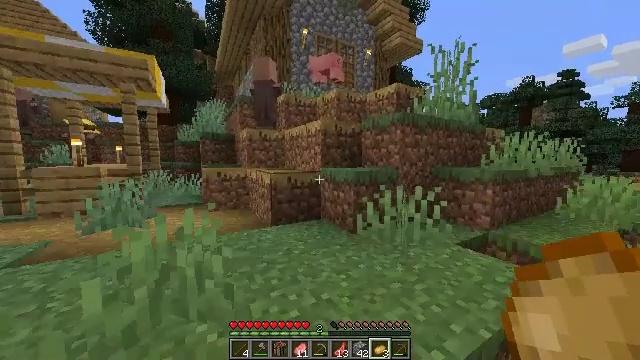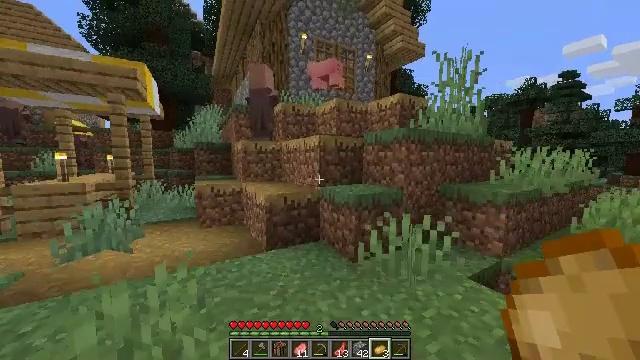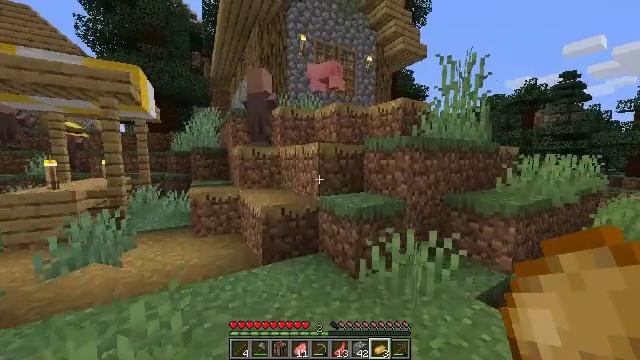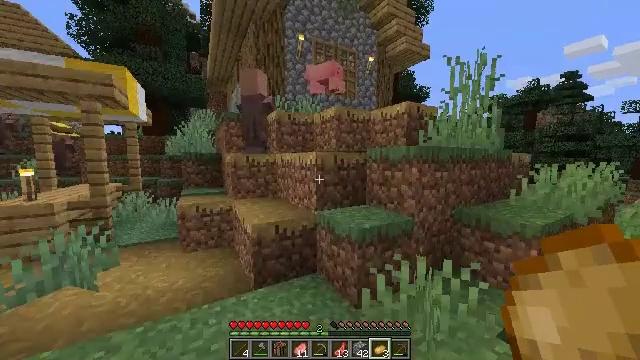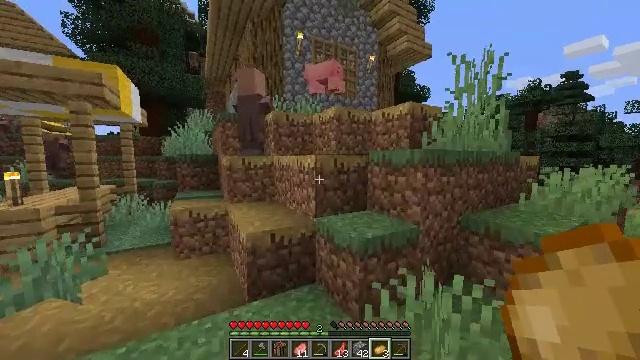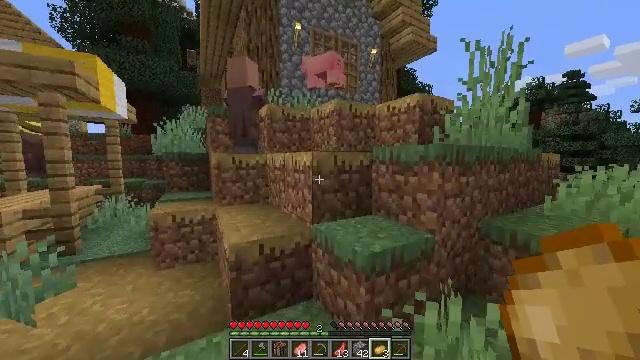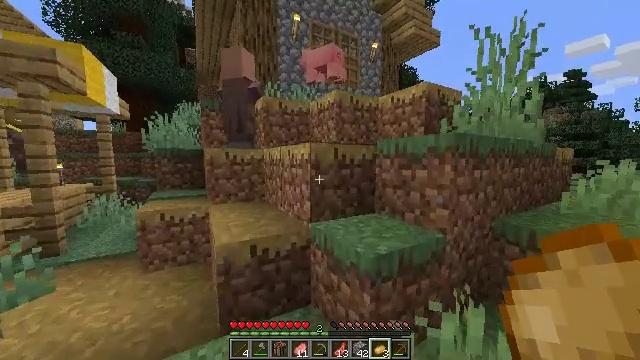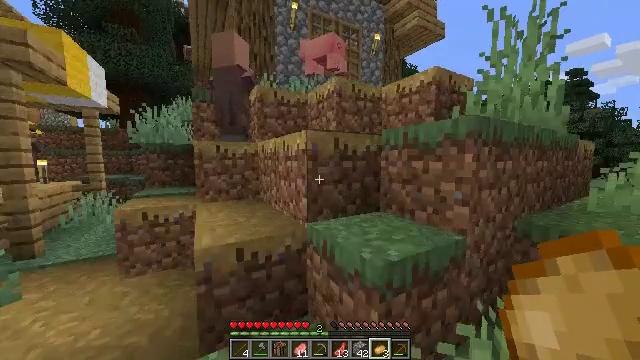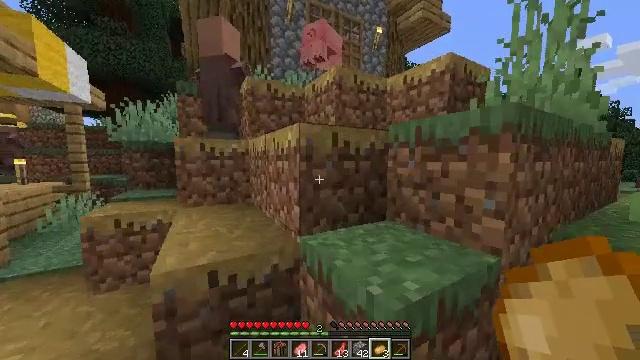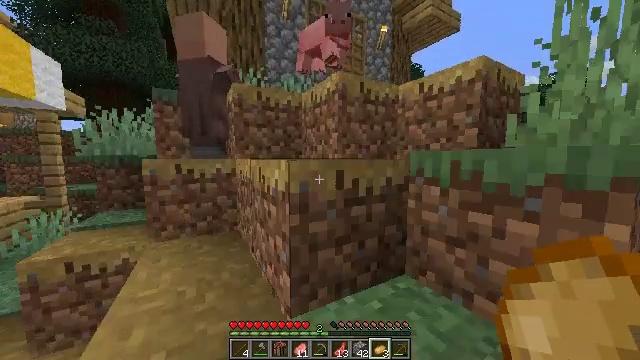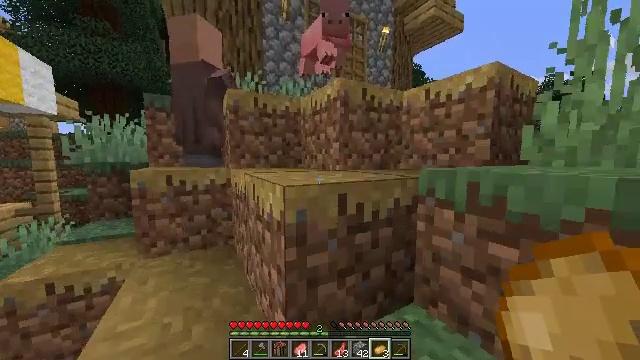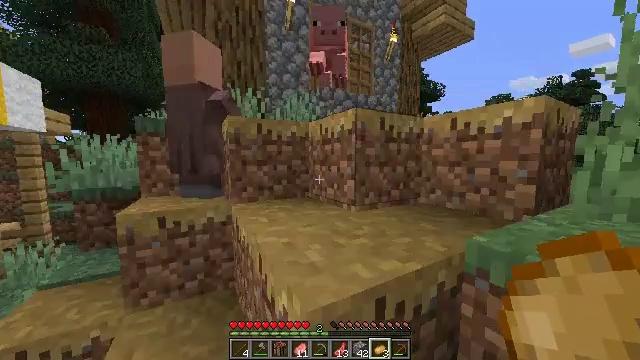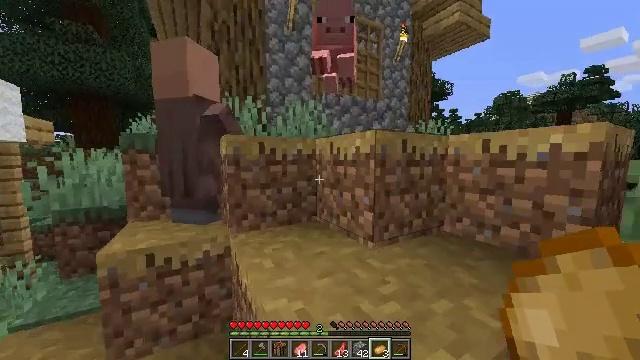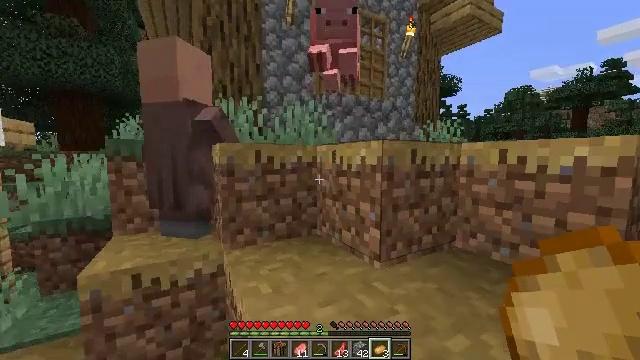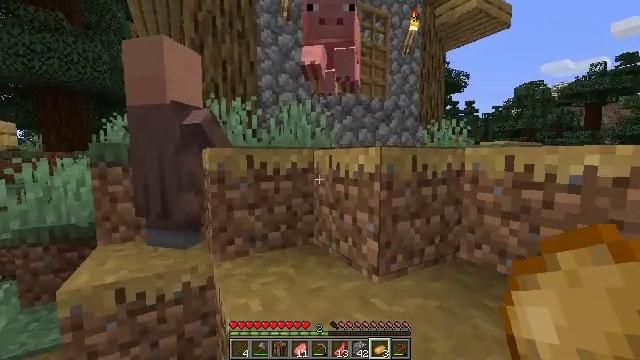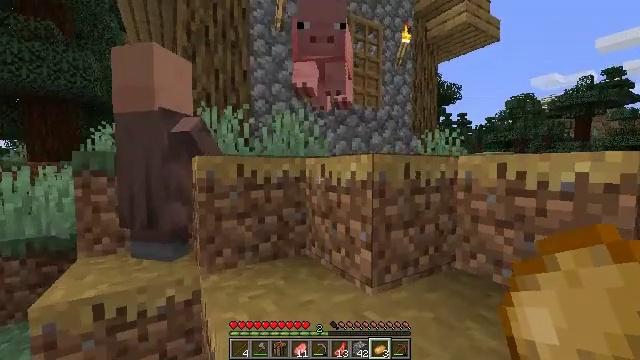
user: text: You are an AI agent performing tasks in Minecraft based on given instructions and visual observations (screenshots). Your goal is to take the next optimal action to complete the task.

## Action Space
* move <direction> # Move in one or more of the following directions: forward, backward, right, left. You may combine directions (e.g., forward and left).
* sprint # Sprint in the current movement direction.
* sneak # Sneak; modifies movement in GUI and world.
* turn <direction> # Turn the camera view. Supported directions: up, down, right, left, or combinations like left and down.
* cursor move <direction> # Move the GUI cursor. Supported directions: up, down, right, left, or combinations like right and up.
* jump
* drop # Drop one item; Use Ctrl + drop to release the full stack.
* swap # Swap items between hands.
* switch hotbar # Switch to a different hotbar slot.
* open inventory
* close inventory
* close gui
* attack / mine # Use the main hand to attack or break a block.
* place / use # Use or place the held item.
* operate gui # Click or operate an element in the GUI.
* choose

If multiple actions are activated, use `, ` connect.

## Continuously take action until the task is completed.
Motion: motion action
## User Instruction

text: Mine the blast furnace.
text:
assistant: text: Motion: move forward, jump
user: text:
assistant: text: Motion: move forward, jump
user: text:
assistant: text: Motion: move forward
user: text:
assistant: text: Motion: move forward
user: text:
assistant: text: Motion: move forward
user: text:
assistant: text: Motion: move forward
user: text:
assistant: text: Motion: move forward
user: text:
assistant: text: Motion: move forward
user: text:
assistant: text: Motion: move forward, jump
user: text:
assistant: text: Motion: move forward, jump
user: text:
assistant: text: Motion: move forward, jump
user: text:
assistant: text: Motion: move forward, jump
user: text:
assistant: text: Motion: move forward
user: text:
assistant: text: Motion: move forward
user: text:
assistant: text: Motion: move forward, turn right and up
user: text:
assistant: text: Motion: move forward, turn right and up
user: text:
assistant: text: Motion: move forward
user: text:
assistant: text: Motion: move forward
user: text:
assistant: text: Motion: move forward
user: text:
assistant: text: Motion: move forward, turn up, jump
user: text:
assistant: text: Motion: move forward, turn left, jump
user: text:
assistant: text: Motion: move forward, turn left and down, jump
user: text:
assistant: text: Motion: move forward, turn left, jump
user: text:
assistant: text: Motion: move forward
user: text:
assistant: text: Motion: move forward, turn right
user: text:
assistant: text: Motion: move forward
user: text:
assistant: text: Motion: move forward
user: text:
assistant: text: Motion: move forward
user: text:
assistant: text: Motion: move forward and move right
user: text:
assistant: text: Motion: move forward and move right, jump